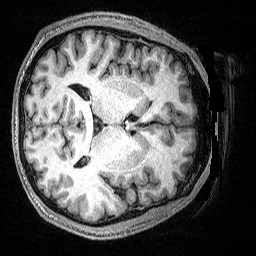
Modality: T1w
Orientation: axial
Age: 25
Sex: male
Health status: healthy
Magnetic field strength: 3 T
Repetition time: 2.53 s
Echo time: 0.00331 s